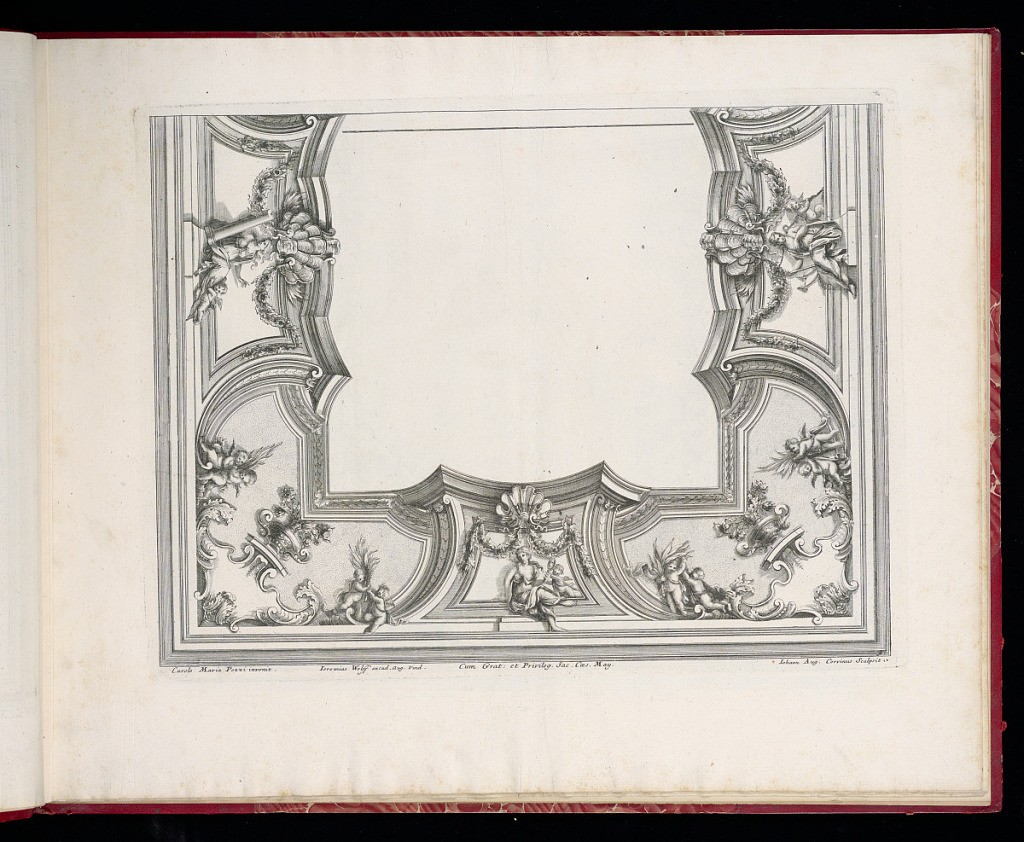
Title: Ceiling Design
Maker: Carlo Maria Pozzi
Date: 1708
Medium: Engraving on laid paper
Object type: Bound print
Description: Design for a ceiling with stucco scroll molding. Along the edge are putti, vases, shells, garlands, and allegorical female figures. The plate is signed and numbered.